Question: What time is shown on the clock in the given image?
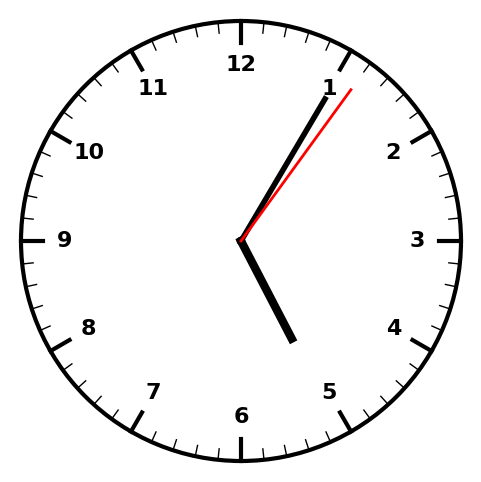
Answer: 05:05:06